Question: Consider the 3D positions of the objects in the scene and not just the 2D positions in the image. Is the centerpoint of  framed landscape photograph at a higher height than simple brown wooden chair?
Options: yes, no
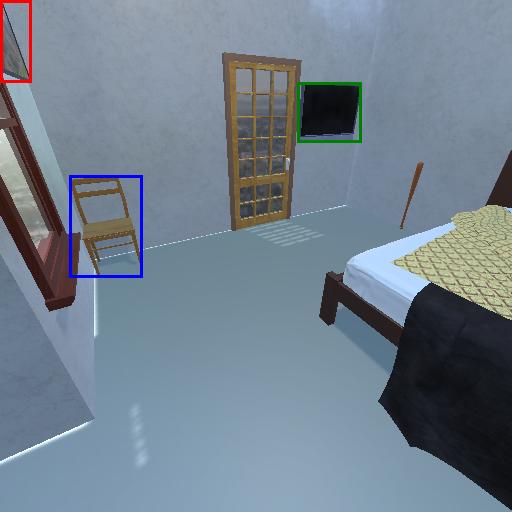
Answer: yes